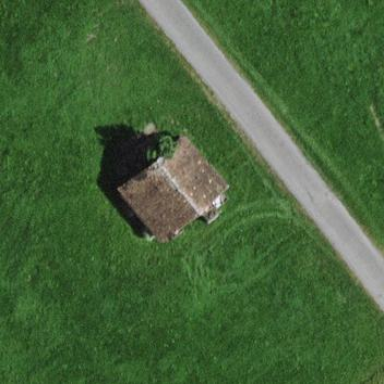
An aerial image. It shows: Shed.